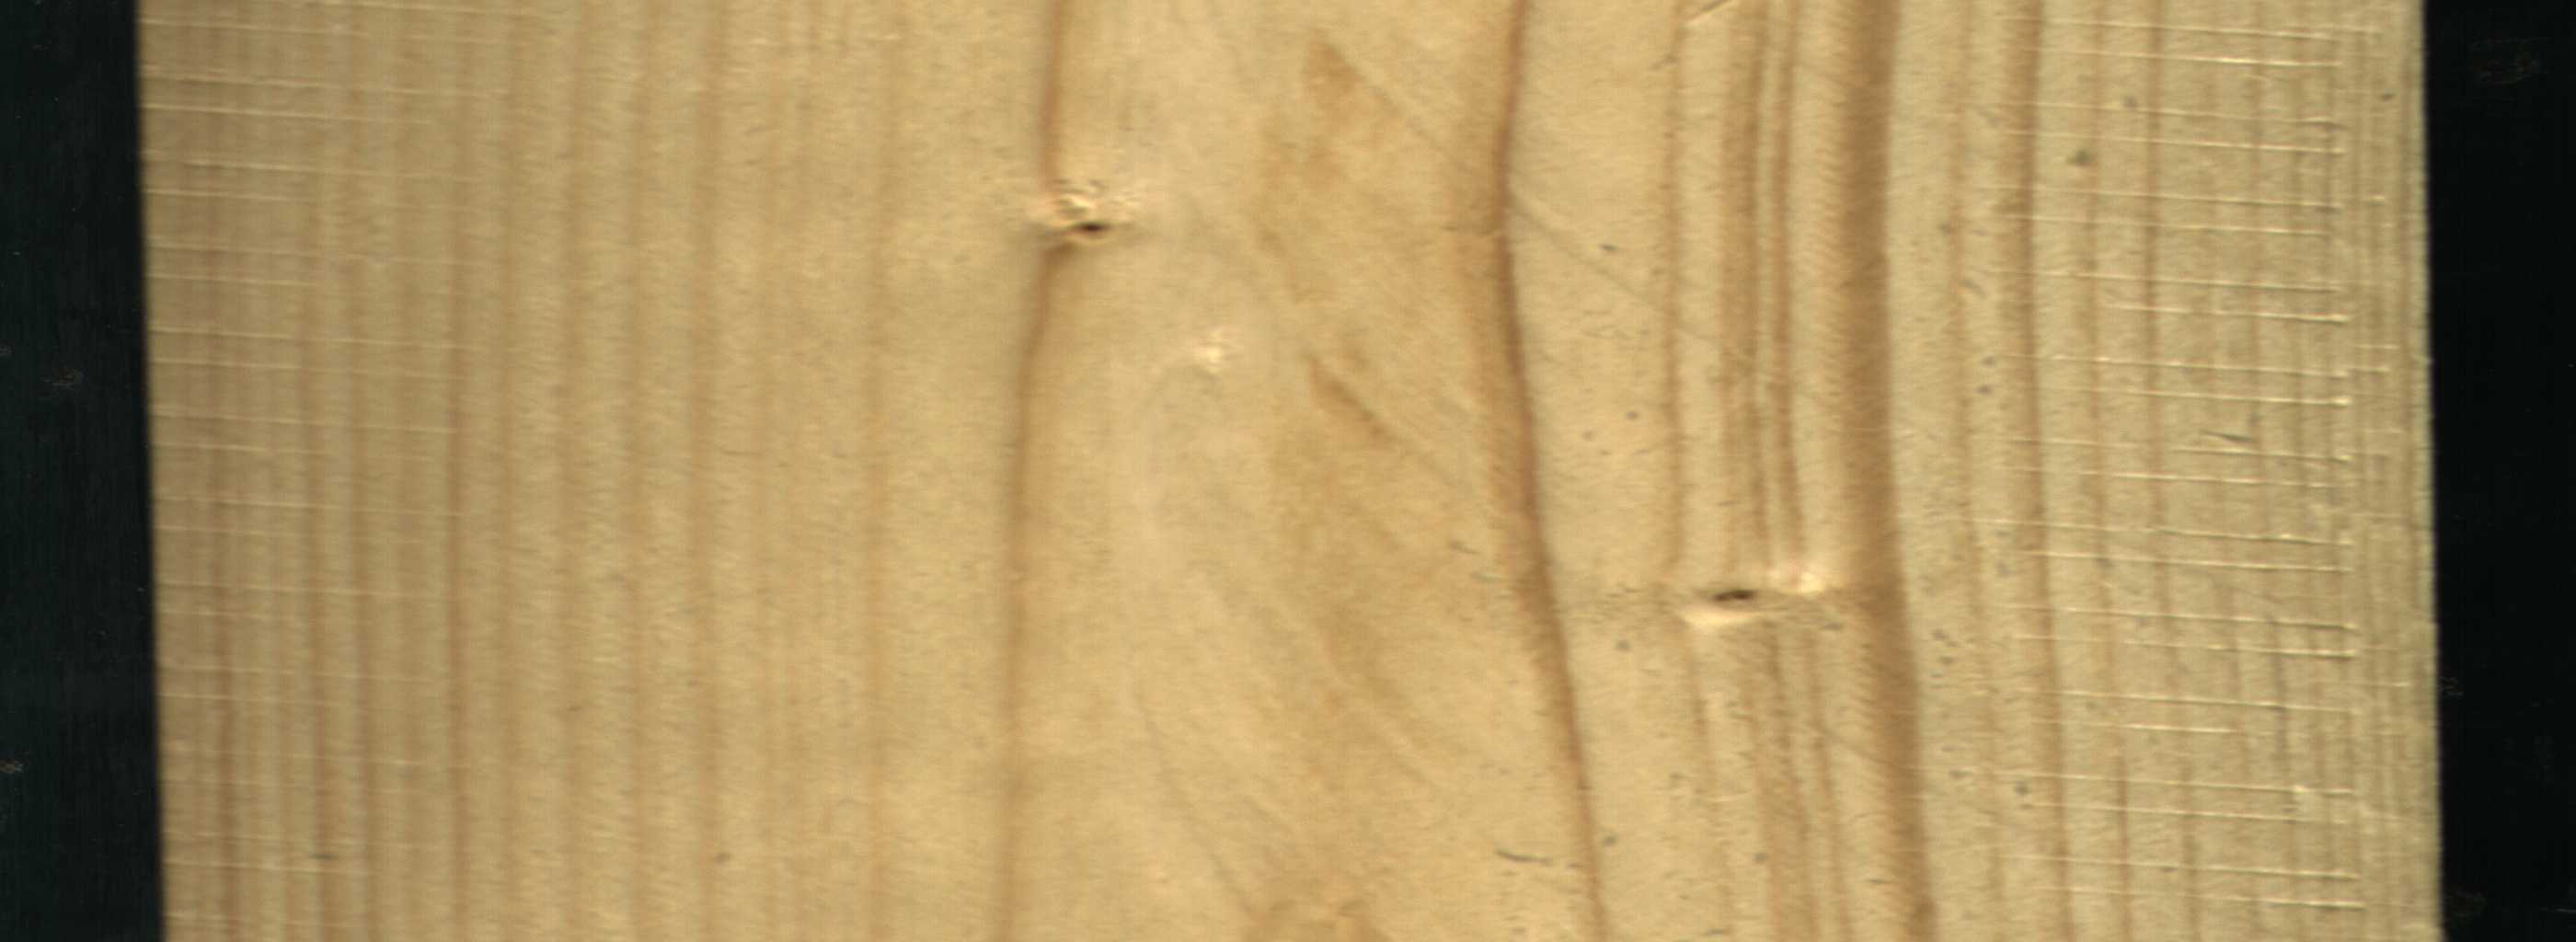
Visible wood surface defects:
Live_Knot
Live_Knot